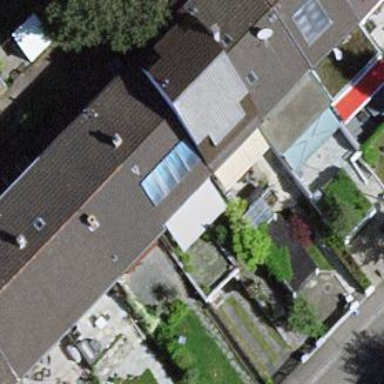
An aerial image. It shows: Terrace building.